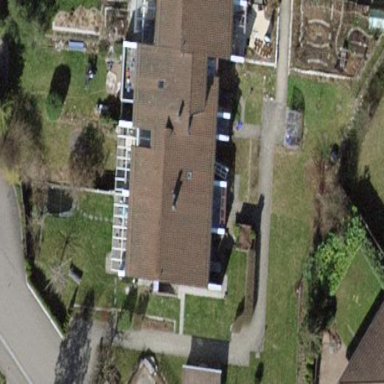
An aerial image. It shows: Terrace building.